Interaction volume radius: 10 \u00c5
Interaction volume height: 20 \u00c5
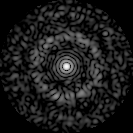
Disorder parameter: 0.8117